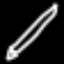
Label: pencil